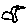
Label: bird